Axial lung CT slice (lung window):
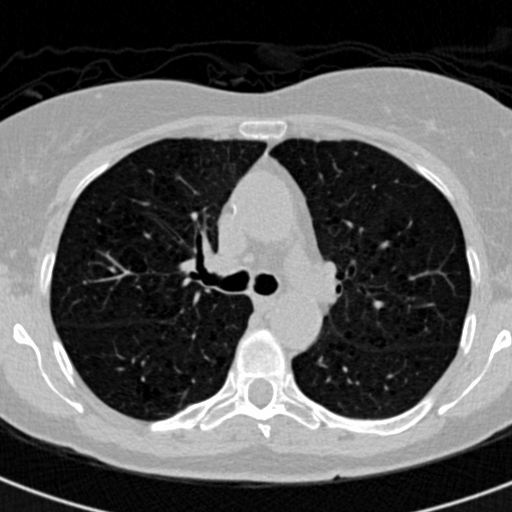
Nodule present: no